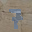
Label: 7